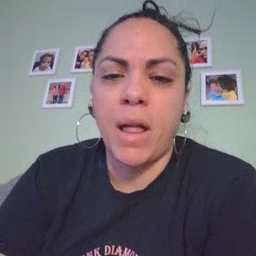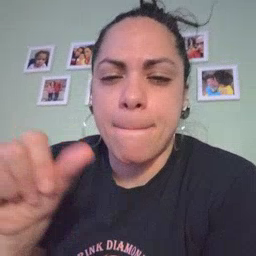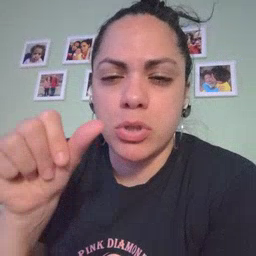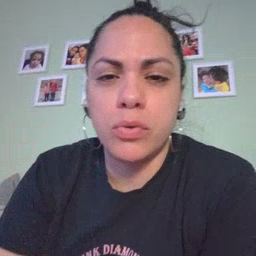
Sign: puzzle